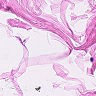
Metastatic tissue present: no